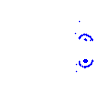
Particle: electron